RGB frame:
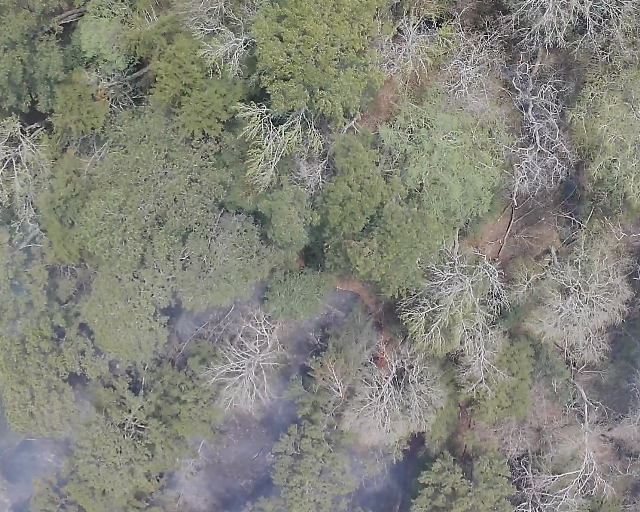
Thermal frame:
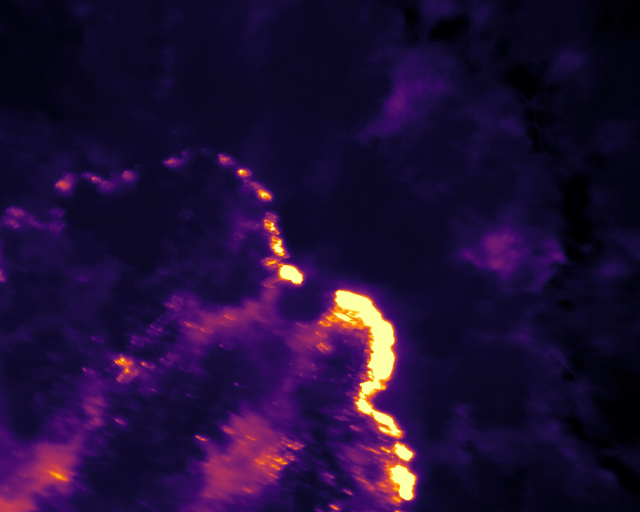
Captured: 2026-02-26 03:40:46
Pixels at or above 80 °C: 4660 (fraction of frame: 0.01422)